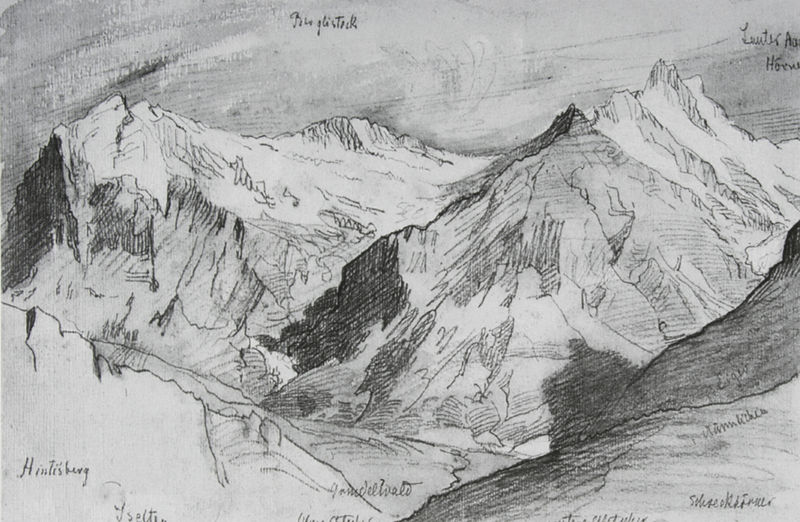
Titel: Schienige Platte
Künstler: Clara von Rappard
Institution: Privatbesitz
Schlagwörter: berg, dunkel, felsen, himmel, schatten, weiß, wolken, landschaft, see, grau, licht, schwarz, skizze, vordergrund, zeichnung, eis, schnee, wand, spitze, stein, ebene, hügel, natur, wind, land, drei, spitzen, tal, deutschland, schrift, studie, steinig, berge, einschnitt, fels, felswand, gebirge, gipfel, gletscher, graphik, nebel, alm, linien, massiv, schlucht, fluß, sturm, spitz, striche, umriss, laviert, unterschrift, alpen, linie, kohle, bergspitze, draufsicht, kontur, abgrund, wirbel, schwarz-weiß, schweiz, schraffur, schraffuren, radierung, text, konturen, beschriftung, bleistift, entwurf, österreich, namen, zacken, karte, rau, plan, hänge, tirol, grat, legende, schroff, reiseblatt, reiseskizze, handzeichnung, bezeichnungen, ortschaften, bechriftung, krater, schwarzg, hochplateau, ortsnamen, alpenpanorama, geirge, schraffieren, schift, bergnamen, bezeichnng, felsspitzen, grindelwald, hintersberg, massic, zeichnung gebirge schnee, tal#, namn, namrn, eiger, eberge, hunstberg, hinstberg